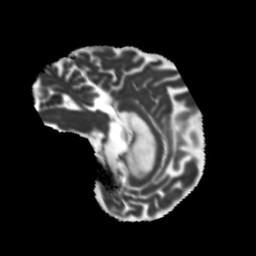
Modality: MD
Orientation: sagittal
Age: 75
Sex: male
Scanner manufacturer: siemens
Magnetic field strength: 3 T
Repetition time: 5.25 s
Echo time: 0.08 s